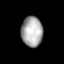
Tissue: lung
Cell type: Epithelial cells
Senescence score: 0.1944
Nuclear area (px): 635
Mean DAPI intensity: 168.781